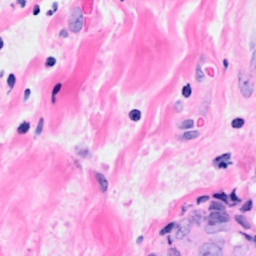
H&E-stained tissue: Breast